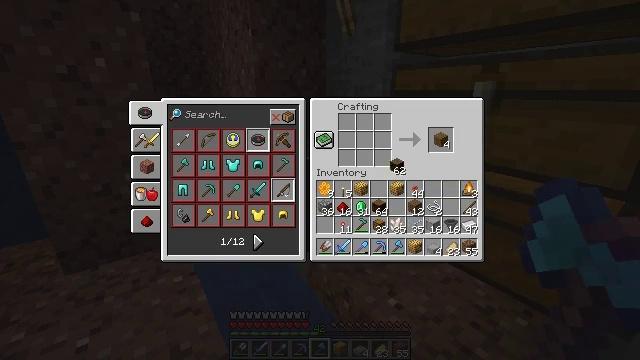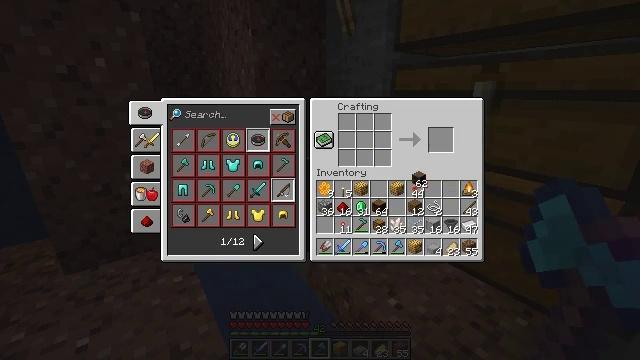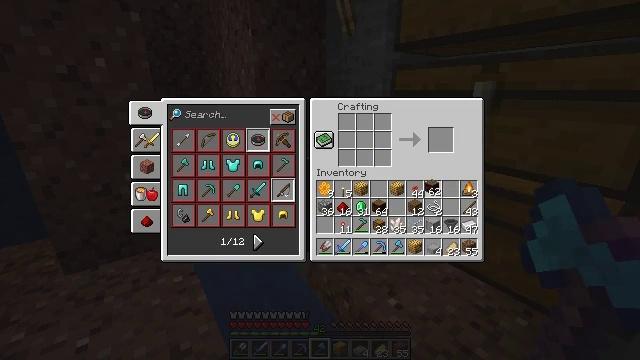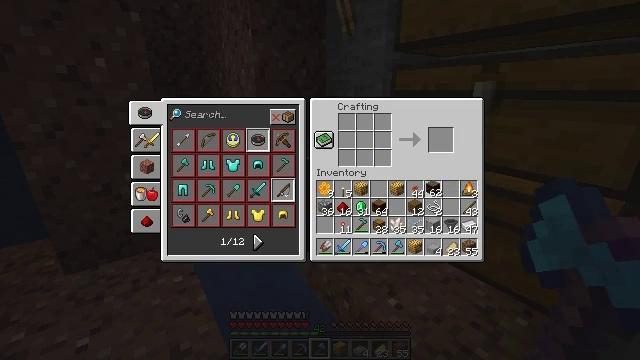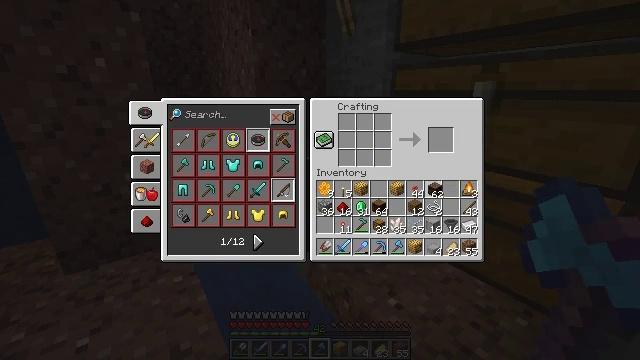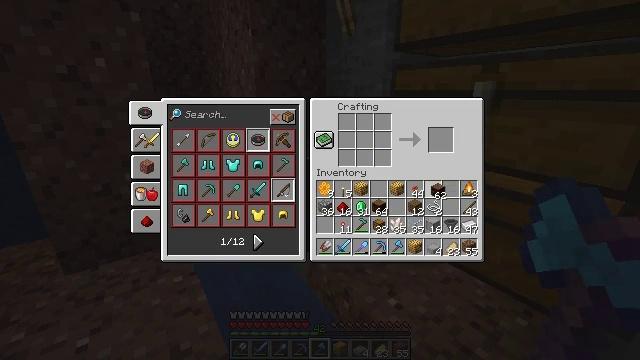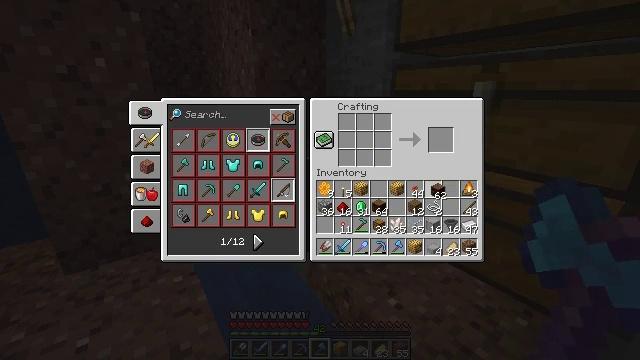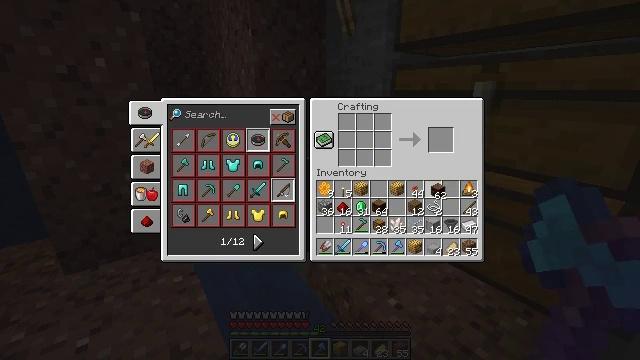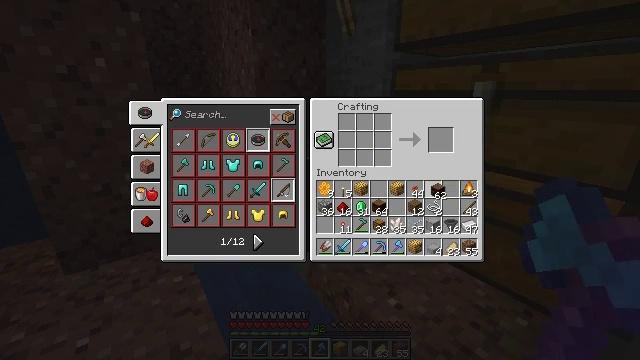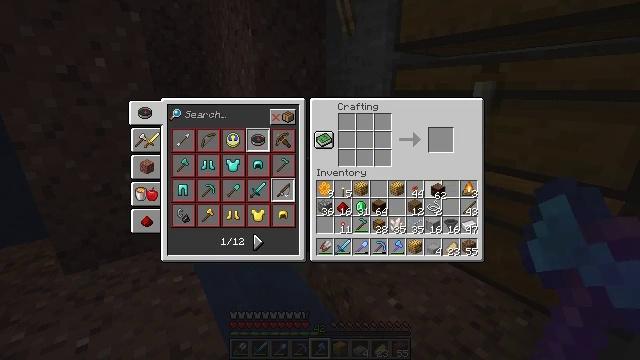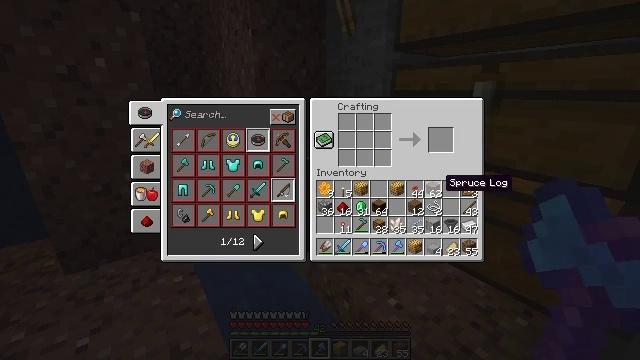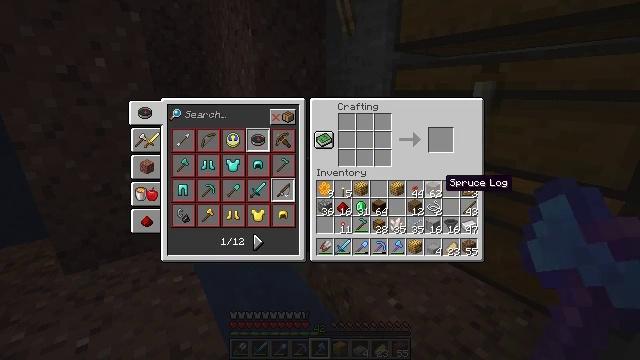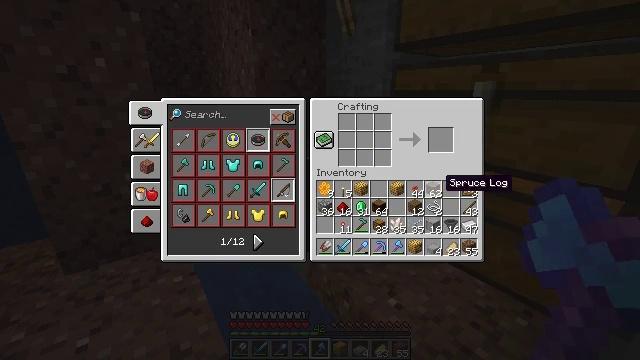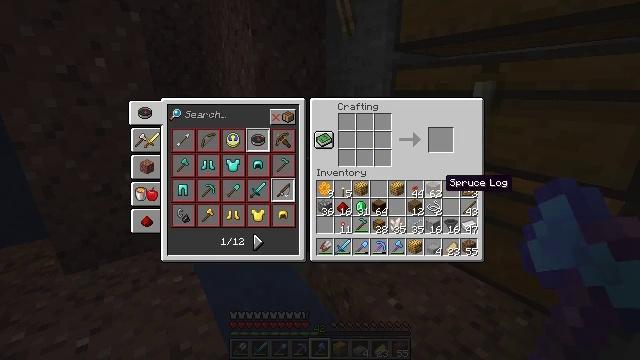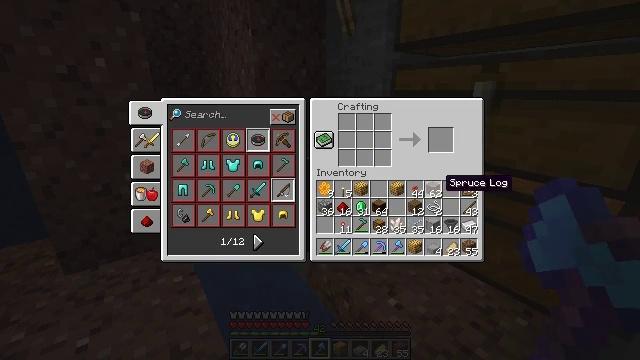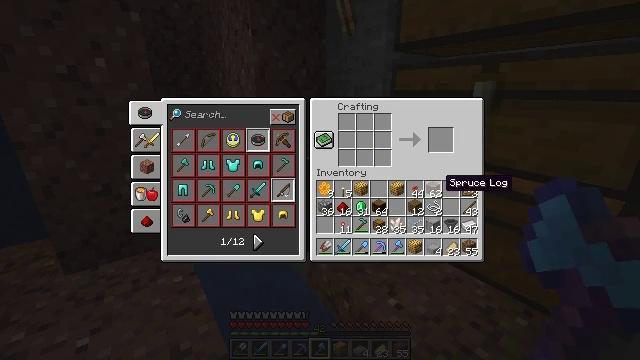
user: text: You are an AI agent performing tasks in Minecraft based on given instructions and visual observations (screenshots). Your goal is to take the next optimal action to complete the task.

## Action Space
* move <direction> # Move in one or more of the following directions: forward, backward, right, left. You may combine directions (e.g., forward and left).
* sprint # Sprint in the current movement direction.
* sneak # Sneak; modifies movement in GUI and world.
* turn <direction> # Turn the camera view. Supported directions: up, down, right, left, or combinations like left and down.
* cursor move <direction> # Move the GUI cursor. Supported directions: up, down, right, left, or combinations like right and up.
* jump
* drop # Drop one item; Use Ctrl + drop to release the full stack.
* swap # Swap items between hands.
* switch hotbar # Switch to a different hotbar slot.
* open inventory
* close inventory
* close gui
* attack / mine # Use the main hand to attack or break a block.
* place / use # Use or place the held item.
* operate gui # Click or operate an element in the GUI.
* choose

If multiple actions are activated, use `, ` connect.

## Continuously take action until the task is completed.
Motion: motion action
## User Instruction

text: Use three honeycombs and six planks to craft a beehive.
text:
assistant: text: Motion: cursor move right and down
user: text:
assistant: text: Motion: cursor move right and down
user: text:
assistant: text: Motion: no_op
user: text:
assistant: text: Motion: no_op
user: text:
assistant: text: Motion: no_op
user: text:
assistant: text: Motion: no_op
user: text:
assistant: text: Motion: no_op
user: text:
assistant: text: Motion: operate gui
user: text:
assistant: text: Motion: operate gui
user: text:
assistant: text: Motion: no_op
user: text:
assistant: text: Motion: no_op
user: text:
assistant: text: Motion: no_op
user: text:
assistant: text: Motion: no_op
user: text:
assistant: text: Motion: no_op
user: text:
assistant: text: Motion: no_op
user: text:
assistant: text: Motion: no_op
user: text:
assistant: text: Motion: no_op
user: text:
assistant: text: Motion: cursor move left and up
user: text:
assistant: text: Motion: cursor move left and up
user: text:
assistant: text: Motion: cursor move left and up
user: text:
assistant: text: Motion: cursor move left
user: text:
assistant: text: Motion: cursor move left
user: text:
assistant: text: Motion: cursor move left
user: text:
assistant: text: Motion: cursor move left
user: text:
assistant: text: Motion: cursor move left and up
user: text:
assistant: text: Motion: cursor move left
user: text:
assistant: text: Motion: no_op
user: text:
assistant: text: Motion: cursor move left
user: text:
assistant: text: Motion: cursor move left
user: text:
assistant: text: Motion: cursor move left